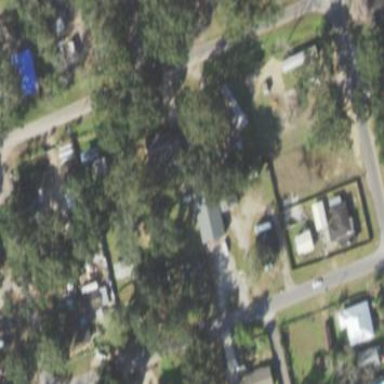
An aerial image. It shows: This residential area consists of single-family homes.